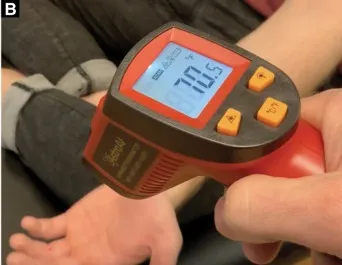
(B) Tissue temperature taken distal to the PIP joint.
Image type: medical_photograph (skin_photograph)